Question: I have word contains content control like

I want to write many lines on it so in C# I tried many ways :
1. using EnviromentNewLine .
2.
3.
Example:
'''
for (int i = 0; i < items.Count; i++)
{
items[i] = string.Format("{0}{1}{2}{3}", (i + 1).ToString(CultureInfo.InvariantCulture), ". ", items[i], "<br />");
}
'''
but I still get the word content control on one line , any idea how to fix it
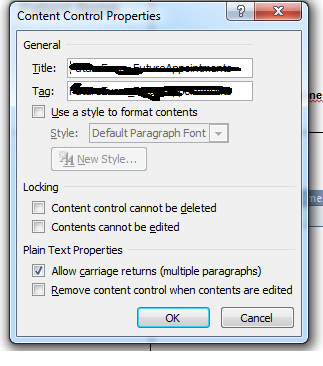
Answer: The actual problem is, that the plain text content control does not support multiple , it is only possibly to insert manual line breaks (which you normally do by pressing Shift+Return). Within the plain text content control, Word automatically replaces Return by Shift+Return as you can see when switching on the formatting symbols.
You basically have two options to solve your issue:
- Change the content control to a rich text content control. That way you will be able to insert arbitrary content, also new line characters (i.e. multiple actual Word paragraphs)- Insert a , i.e. ASCII character 11 or '\B' instead of a new line. This will insert the manual line break required by the plain text content control.